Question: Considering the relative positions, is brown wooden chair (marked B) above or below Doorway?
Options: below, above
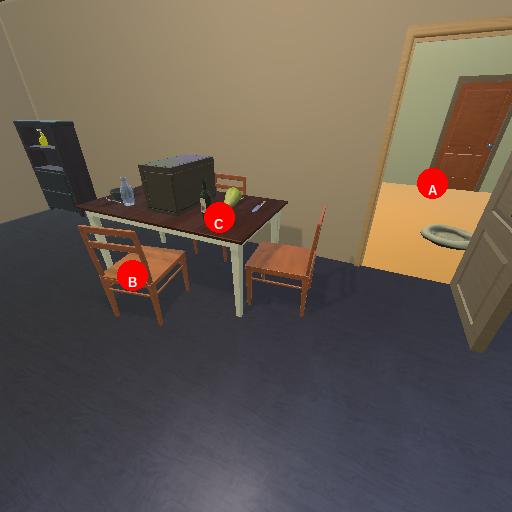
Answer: below